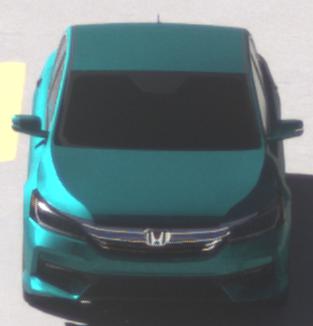
Make: Honda
Model: Accord Hybrid
Detailed model: 9. Generation
Model produced from: 2015
Model produced until: 2019
Doors: 4
Color: blue
Road condition: dry road
Daytime: morning or afternoon
Contrast: high contrast